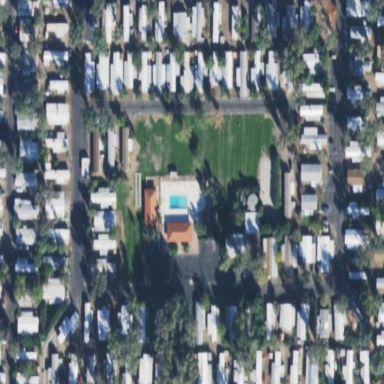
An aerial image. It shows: Residential area designated as trailer park.